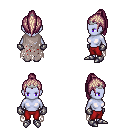
a pixel art fantasy rpg character, female body template, dark elf, purple skin, gray tattered cape, red pants, white blonde long topknot hairstyle, silver tiara, metal gloves, metal boots, four views (front, back, left, right), 2x2 character sprite sheet, small pixel art, hard edges, no anti-aliasing